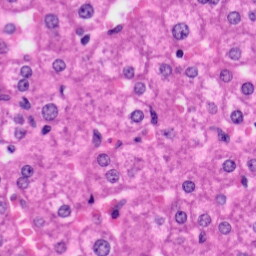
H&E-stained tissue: Liver